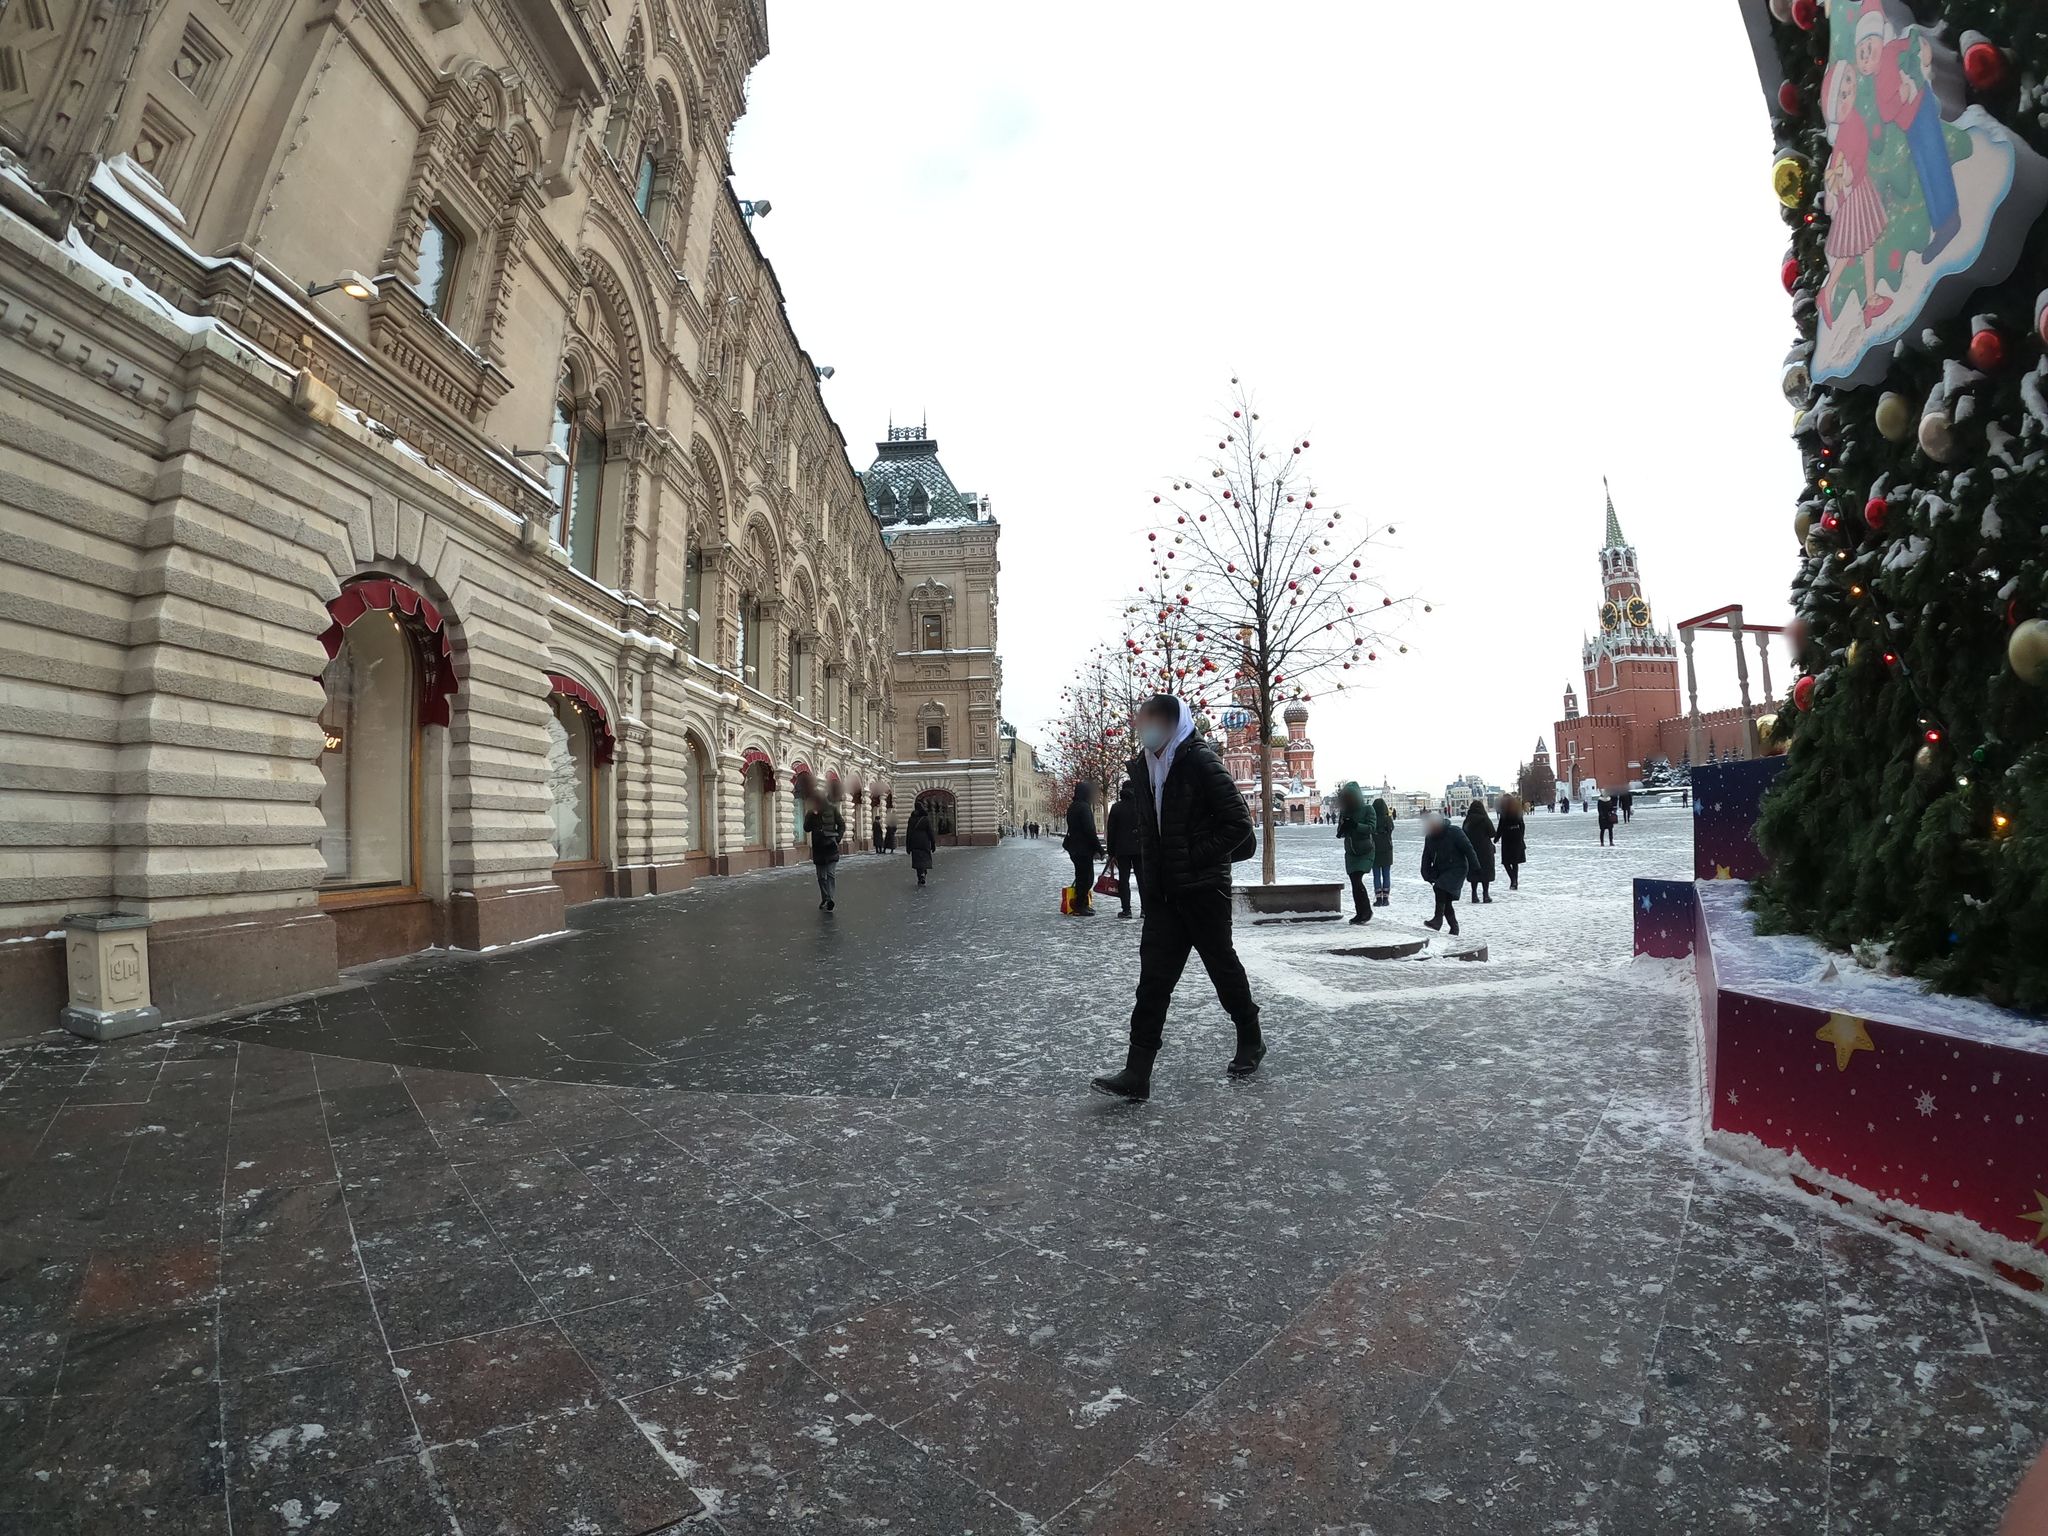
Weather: rainy
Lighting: day
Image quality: good
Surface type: walking surface
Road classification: footway, corridor
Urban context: urban centre
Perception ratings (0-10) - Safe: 5.23, Lively: 9.61, Beautiful: 7.85, Boring: 1.83, Depressing: 4.7, Wealthy: 8.75